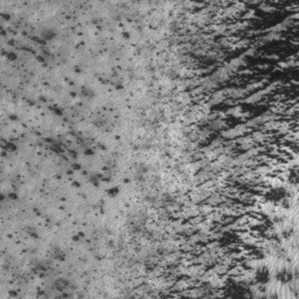
Label: frost